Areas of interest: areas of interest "Hotel"
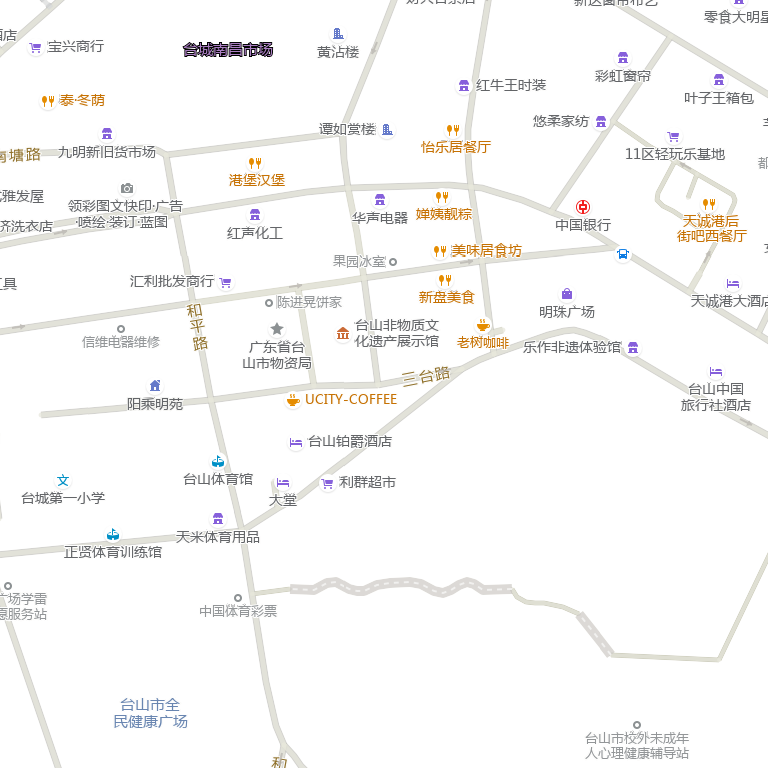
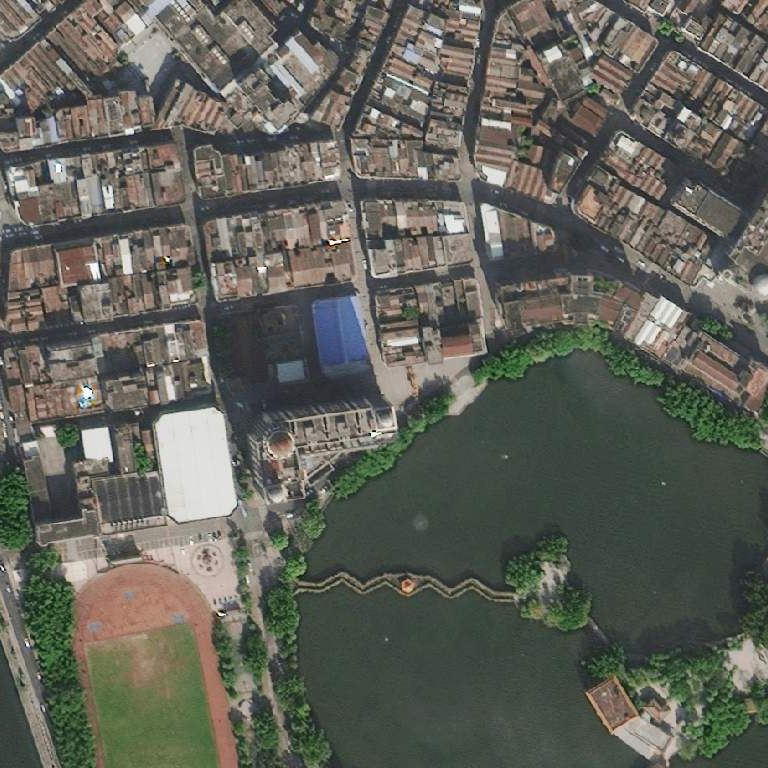